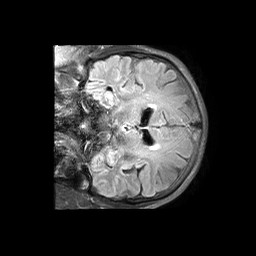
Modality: FLAIR
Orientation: coronal
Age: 72
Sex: male
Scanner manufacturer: philips
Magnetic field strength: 3 T
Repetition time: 11 s
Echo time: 0.12 s